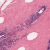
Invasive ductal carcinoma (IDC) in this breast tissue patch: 0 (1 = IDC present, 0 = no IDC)